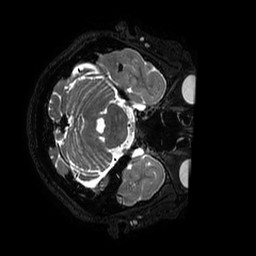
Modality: T2w
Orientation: axial
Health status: ill
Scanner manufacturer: philips
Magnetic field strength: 3 T
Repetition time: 2.5 s
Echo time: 0.331 s